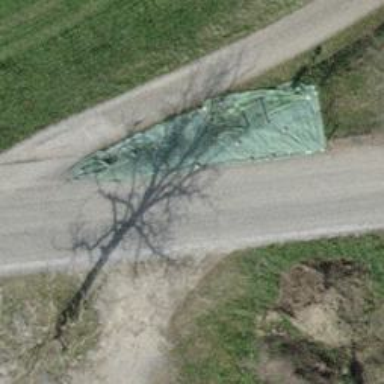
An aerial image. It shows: Guidepost providing information.